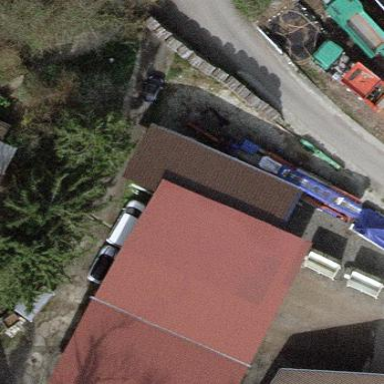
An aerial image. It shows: Shed building.